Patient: sex M, age 64
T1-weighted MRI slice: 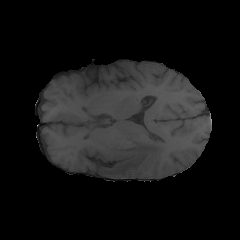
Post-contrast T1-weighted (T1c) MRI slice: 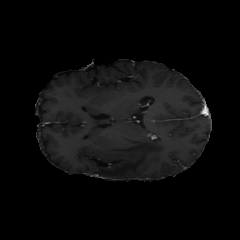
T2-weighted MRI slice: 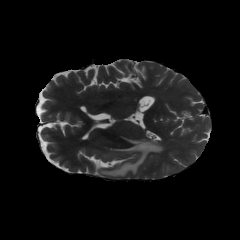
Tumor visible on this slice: yes
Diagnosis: Glioblastoma, IDH-wildtype
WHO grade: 4